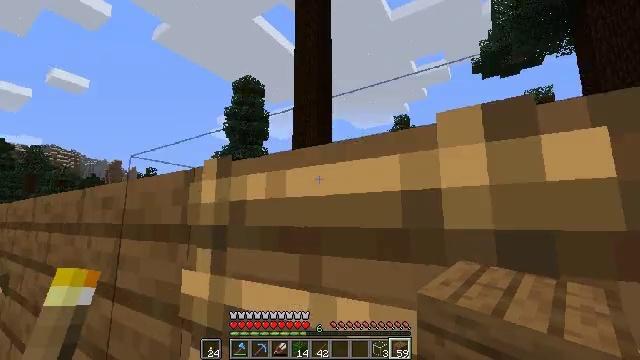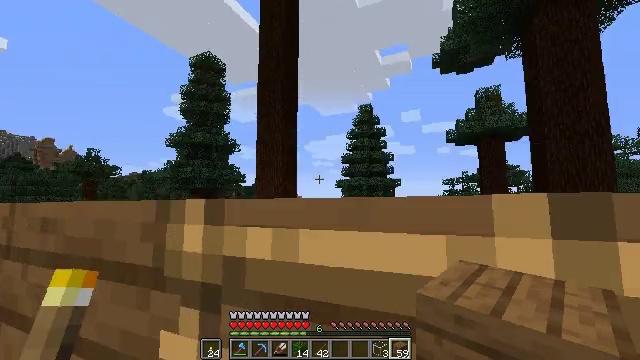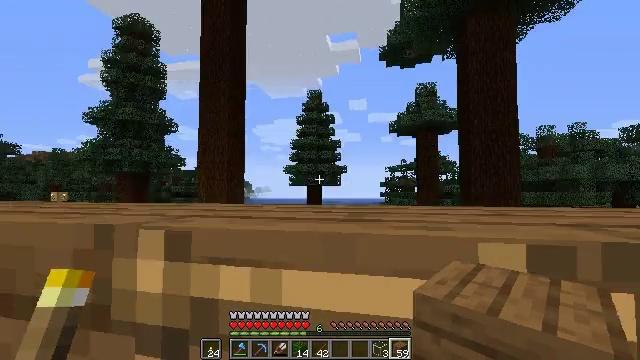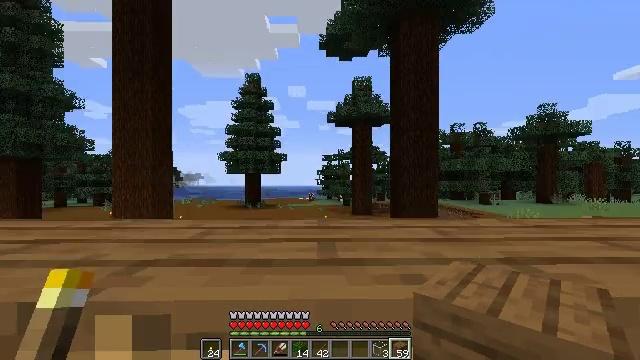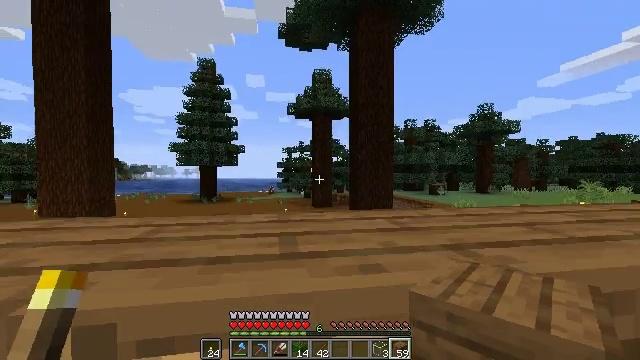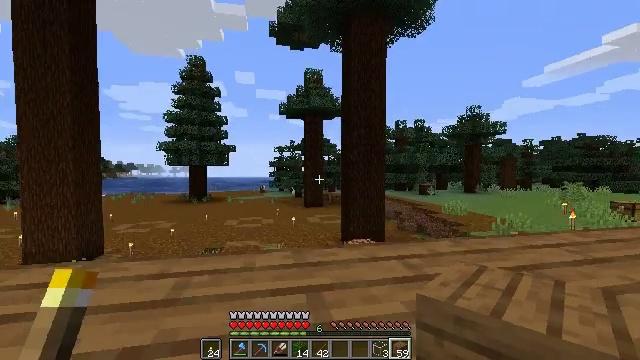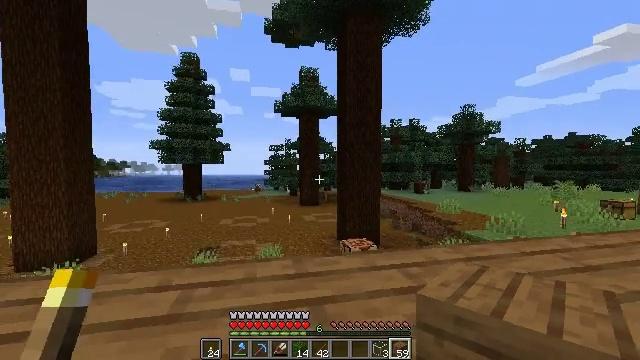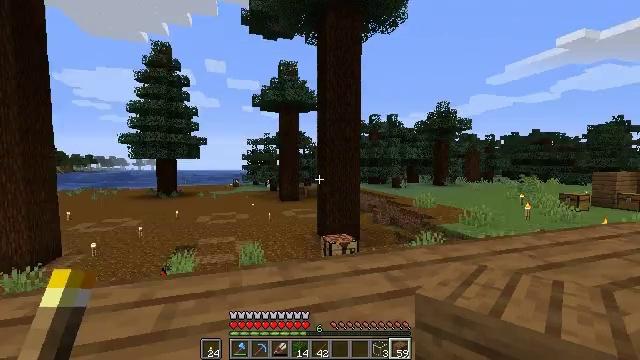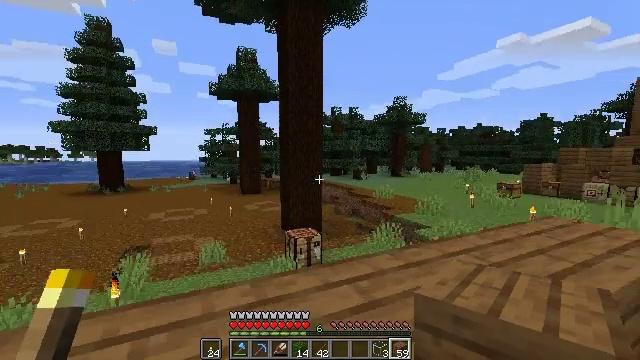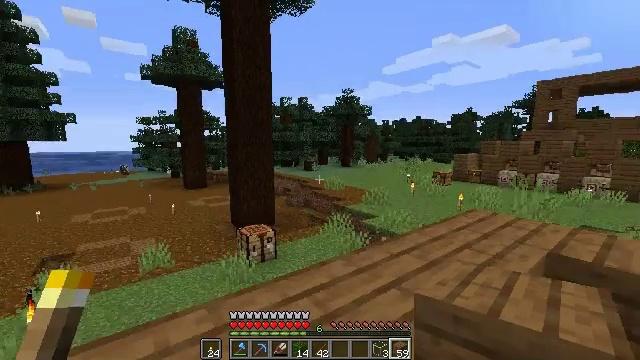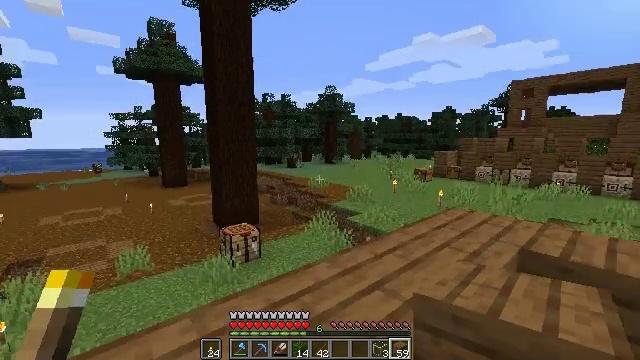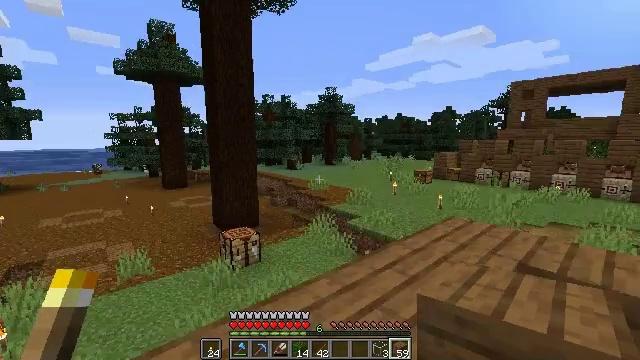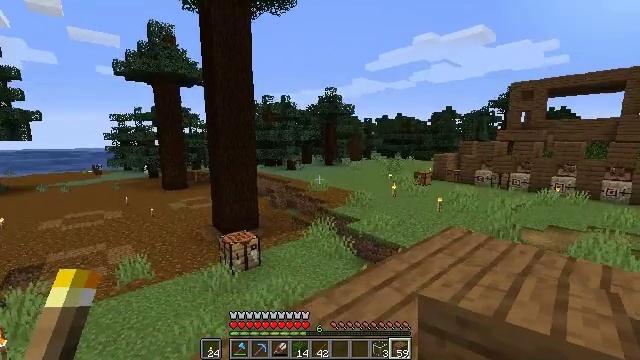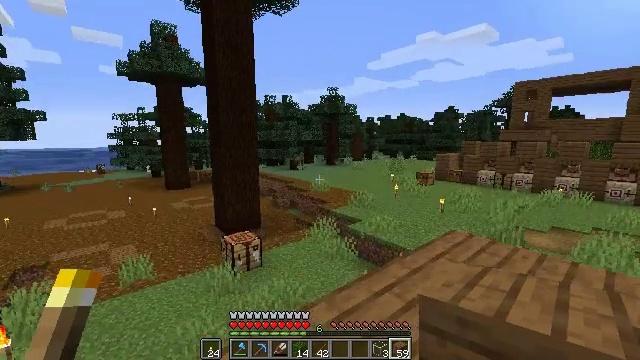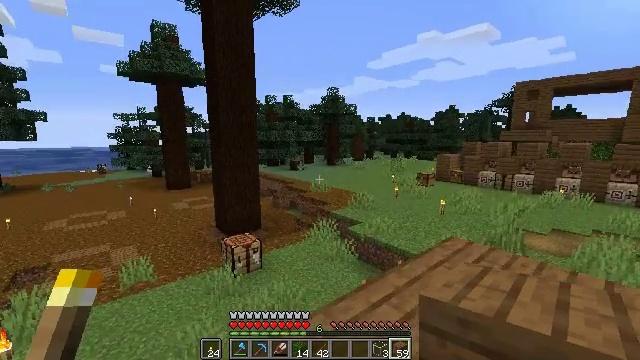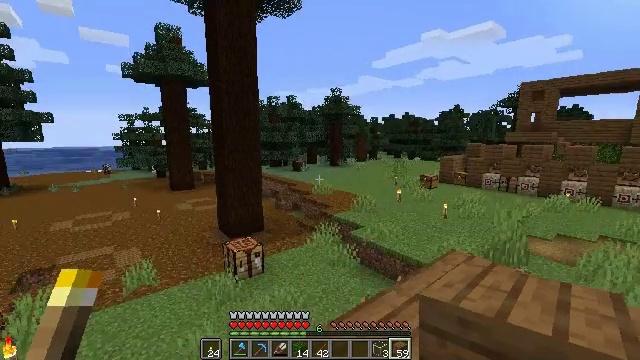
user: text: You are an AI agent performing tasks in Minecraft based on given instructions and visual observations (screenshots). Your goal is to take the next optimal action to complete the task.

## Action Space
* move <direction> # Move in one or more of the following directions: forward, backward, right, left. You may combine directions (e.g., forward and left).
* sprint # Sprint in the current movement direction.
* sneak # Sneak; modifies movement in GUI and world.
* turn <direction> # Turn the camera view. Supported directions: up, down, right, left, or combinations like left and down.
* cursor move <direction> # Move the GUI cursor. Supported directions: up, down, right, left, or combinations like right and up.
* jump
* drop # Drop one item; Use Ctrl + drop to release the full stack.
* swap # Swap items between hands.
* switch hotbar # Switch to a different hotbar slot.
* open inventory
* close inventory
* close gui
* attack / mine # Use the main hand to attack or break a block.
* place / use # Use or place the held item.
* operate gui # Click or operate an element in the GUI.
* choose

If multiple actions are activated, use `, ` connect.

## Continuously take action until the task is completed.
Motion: motion action
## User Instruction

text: Trim the tree by mining oak leaves.
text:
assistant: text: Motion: move forward, turn right and down, jump
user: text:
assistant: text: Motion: move forward, turn right and down, jump
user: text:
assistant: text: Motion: move forward, turn right and down, jump
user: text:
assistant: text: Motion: move forward, turn right and down, jump
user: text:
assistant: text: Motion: move forward, turn right, jump
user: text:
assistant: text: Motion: move forward, turn right, jump
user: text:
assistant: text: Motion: move forward, turn right and down, jump
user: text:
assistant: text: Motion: move forward, turn right and down, jump
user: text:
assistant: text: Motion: move forward, sprint, turn right and down, jump
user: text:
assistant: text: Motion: move forward, sprint, turn right, jump
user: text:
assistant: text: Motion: move forward, sprint, jump
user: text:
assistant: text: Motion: move forward, sprint, jump
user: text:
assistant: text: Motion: move forward, sprint, jump
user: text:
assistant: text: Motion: move forward, sprint, jump
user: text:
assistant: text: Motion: move forward, sprint, jump
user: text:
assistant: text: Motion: move forward, sprint, jump
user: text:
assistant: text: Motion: move forward, sprint, jump
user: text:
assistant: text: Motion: move forward, sprint, turn right and down, jump
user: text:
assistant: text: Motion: move forward, sprint, turn right and down, jump
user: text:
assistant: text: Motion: move forward, sprint, turn right
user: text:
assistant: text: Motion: move forward, sprint, turn right
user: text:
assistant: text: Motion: move forward, sprint
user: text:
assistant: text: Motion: move forward, sprint
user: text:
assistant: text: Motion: move forward, sprint
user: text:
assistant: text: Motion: move forward, sprint
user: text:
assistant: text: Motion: move forward, sprint, turn right
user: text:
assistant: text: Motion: move forward, sprint, turn right
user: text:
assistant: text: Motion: move forward, sprint, turn right, jump
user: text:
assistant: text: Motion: move forward, sprint, jump
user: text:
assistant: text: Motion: move forward, sprint, jump